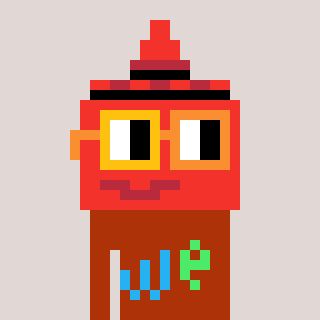
a pixel art character with square yellow and orange glasses, a ketchup-shaped head and a hotbrown-colored body on a warm background